Question: I try to make touch control. And i whant to make it in TrackballControls.js, so i make it like this:
'''
this.domElement.addEventListener( 'touchmove', touchmove, false );
this.domElement.addEventListener( 'touchstart', touchstart, false );
this.domElement.addEventListener( 'touchend', mouseup, false );
function touchstart( event ) {
if (event.touches.length != 1) return;
var touch = event.touches[0];
event['clientX'] = touch.clientX;
event['clientY'] = touch.clientY;
event['button'] = 0;
userLog('touchstart');
mousedown( event );
}
function touchmove( event ) {
if (event.touches.length != 1) return;
var touch = event.touches[0];
event['clientX'] = touch.clientX;
event['clientY'] = touch.clientY;
mousemove( event );
}
'''
And i have come to bat with the work spase. Page is divided into several areas. Canvas init in "Working Area"

But after than on ipad any touch treated as touch in "Working Area". If it will be usefull i can post init() function, or anything else
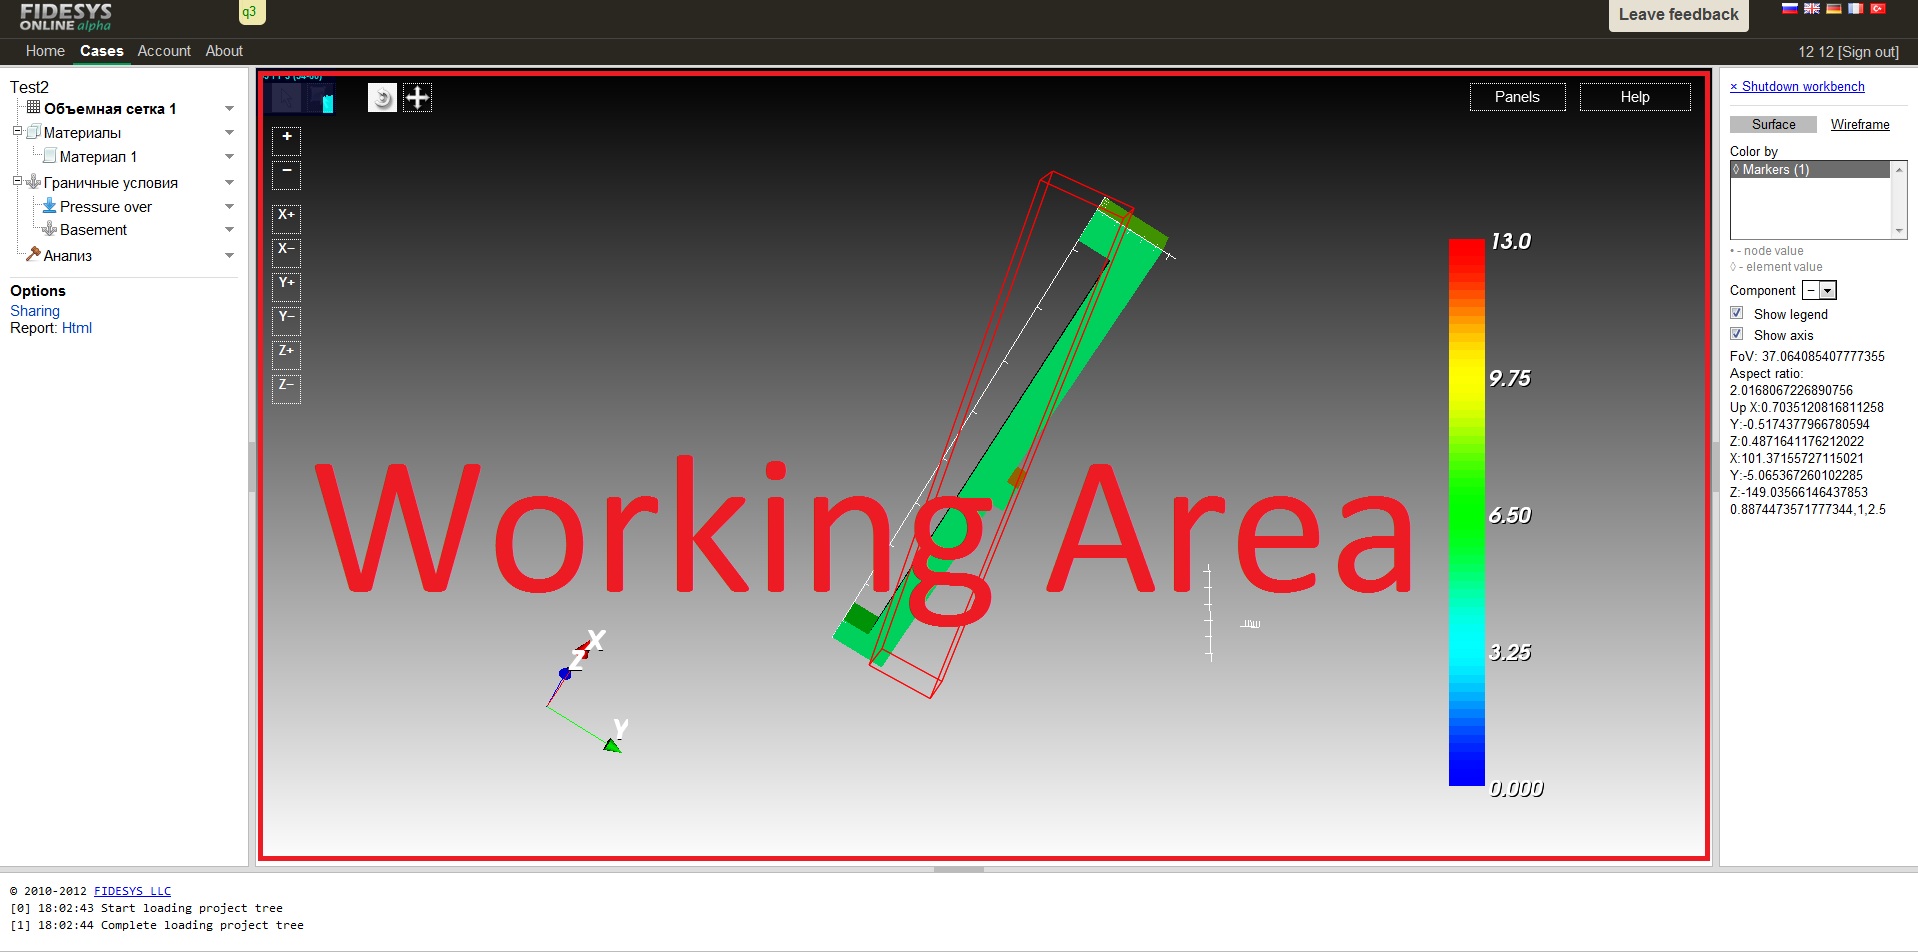
Answer: '''
controls = new THREE.TrackballControls( camera, renderer.domElement );
'''
renderer.domElement - working area, which you need